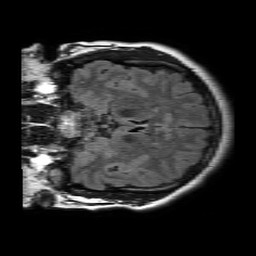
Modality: FLAIR
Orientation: coronal
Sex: female
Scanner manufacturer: philips
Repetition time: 11 s
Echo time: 0.125 s